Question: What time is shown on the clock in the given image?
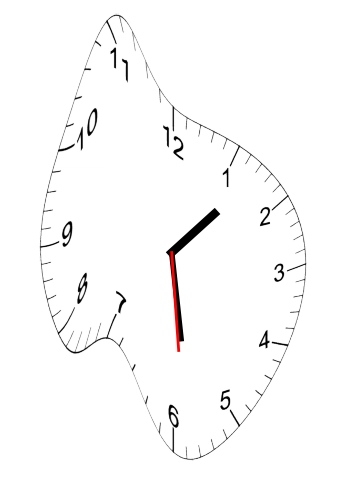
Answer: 01:28:29